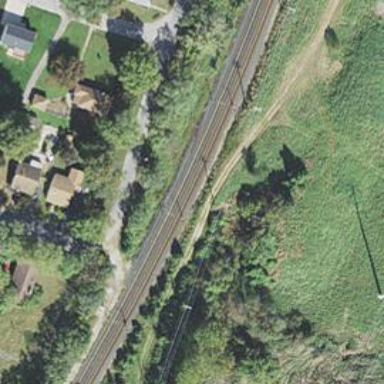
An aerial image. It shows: Light rail railway line with electrification through contact lines.